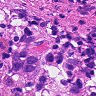
Metastatic tissue present: yes